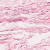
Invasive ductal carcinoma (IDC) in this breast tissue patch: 0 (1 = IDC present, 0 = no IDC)